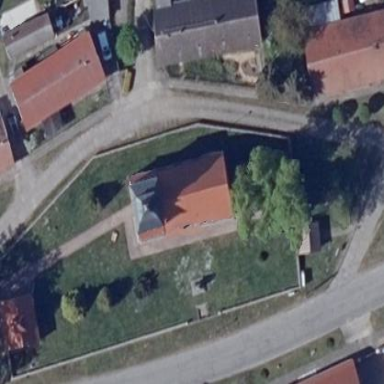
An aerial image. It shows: Beautiful church building.